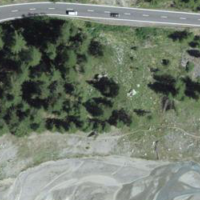
EUNIS habitat code: 47
Species observed at this site:
Micranthes stellaris
Ajuga pyramidalis